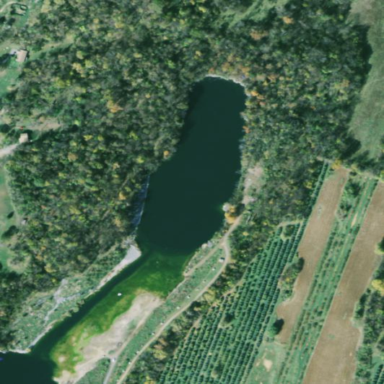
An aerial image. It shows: Pond with natural water.